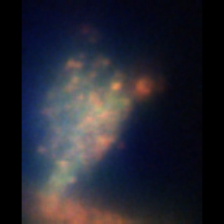
Taxon: Unknown_detritus
Group: Unknown